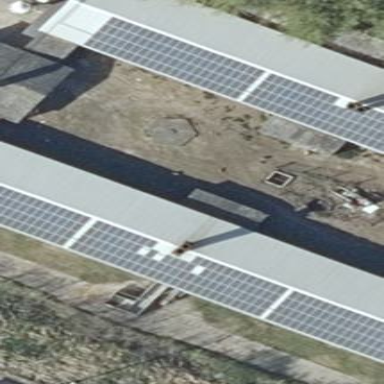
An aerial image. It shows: Gabled roof farm auxiliary building with grey roof. It houses small solar photovoltaic panel generator which produces electricity.